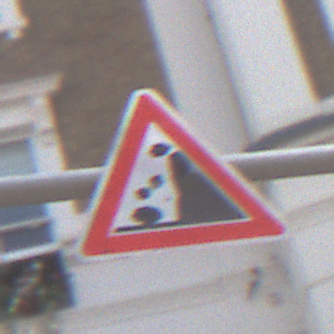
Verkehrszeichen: SteinschlagRechts
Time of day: MorningAfternoon
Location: Outdoor (Urban)
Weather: PartlyCloudy
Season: NotSpecified
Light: Natural